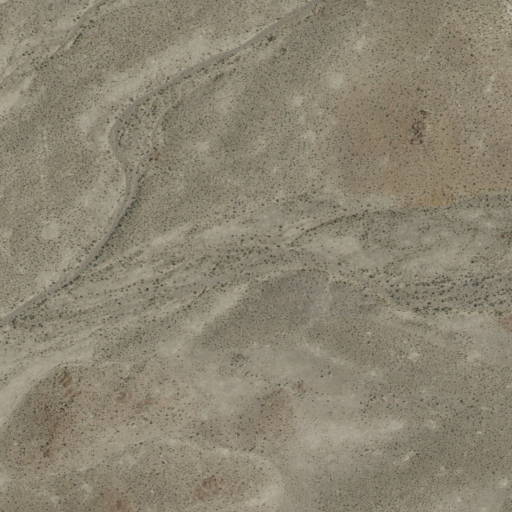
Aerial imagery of valley in Utah named Monument Canyon containing only shrub